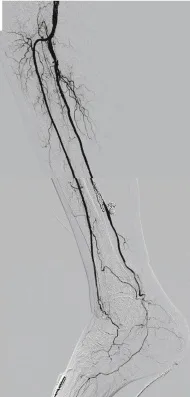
Final angiogram after implanting a covered stent and changes in peripheral perfusion according to laser Doppler flowmetry during the procedure. (A) Final angiogram showing complete closure of the arteriovenous fistula and direct flow to the forefoot.
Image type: radiology (ultrasound)